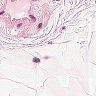
Metastatic tissue present: no